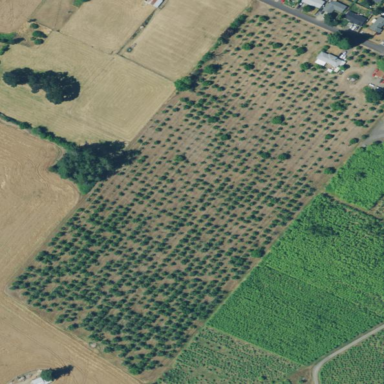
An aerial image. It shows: Orchard.